Question: I have an excel file with 3 sheets, in one situation the third sheet is empty, in that situation I need to skip that dataflow.
Every dataflow is for specific Work sheet

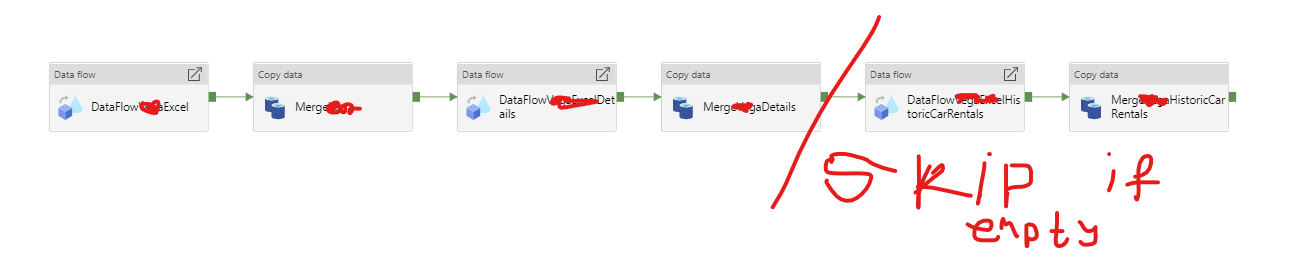
Answer: You can use the 'lookup' activity to read the data from the sheet and using the if condition activity, validate the count and process the activities under true or false scenarios.
1. Get the count from the lookup activity.
<URL>
1. In the if condition activity, check if the count of lookup and if it satisfies greater than zero condition add your data flow activity in true activities, else nothing in false activities.
'@greater(int(activity('Lookup2').output.count),0)'
<URL>